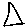
Label: triangle